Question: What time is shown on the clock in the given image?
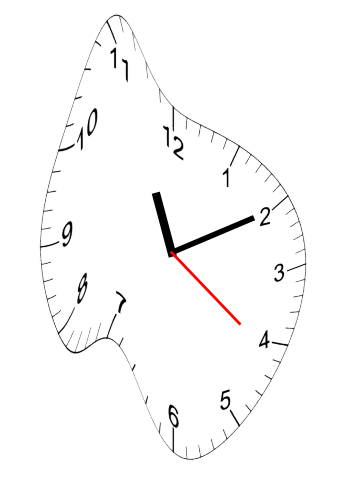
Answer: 11:10:21